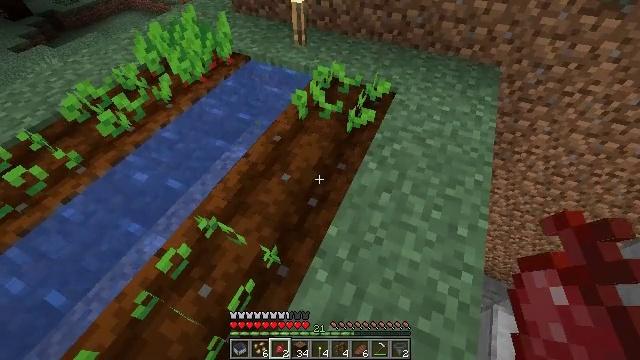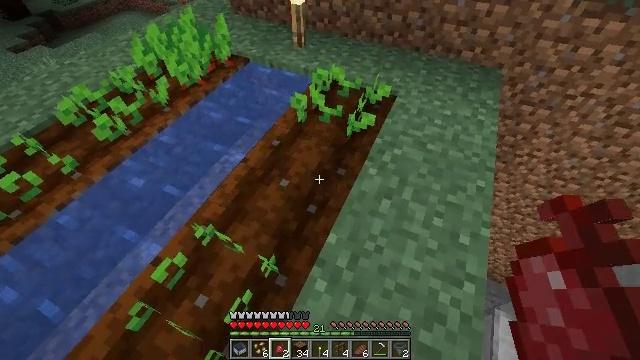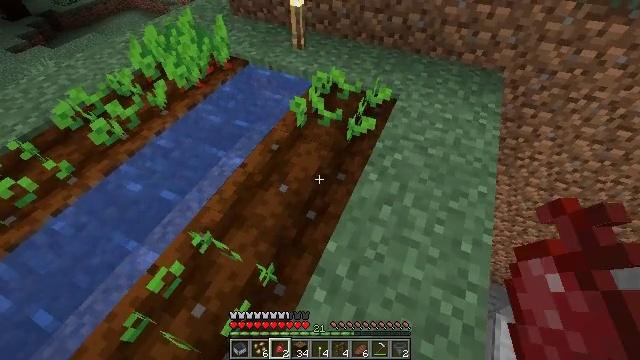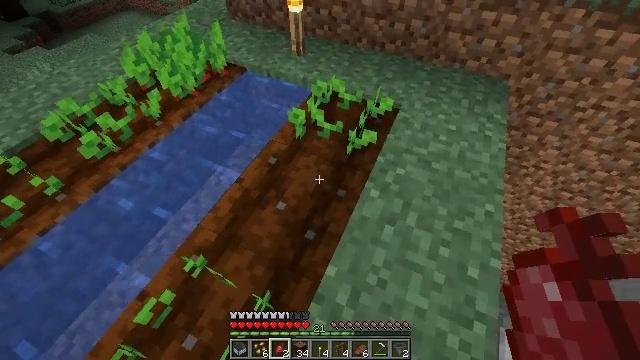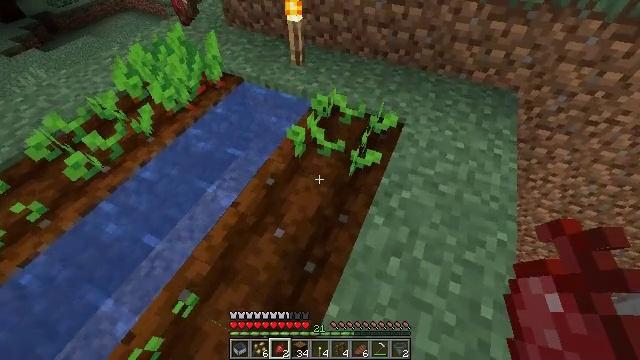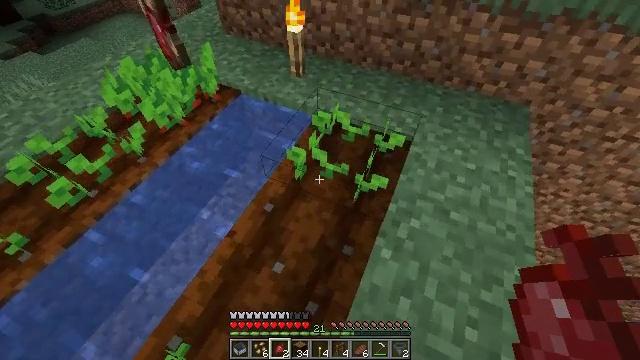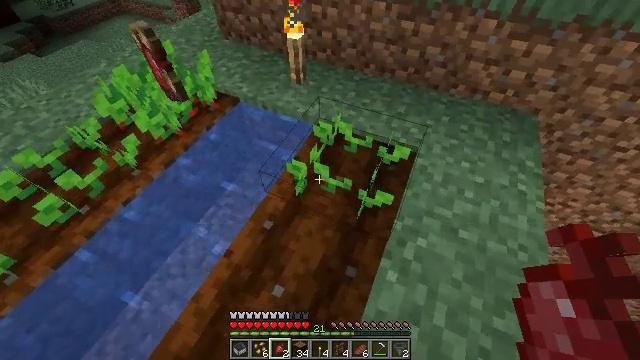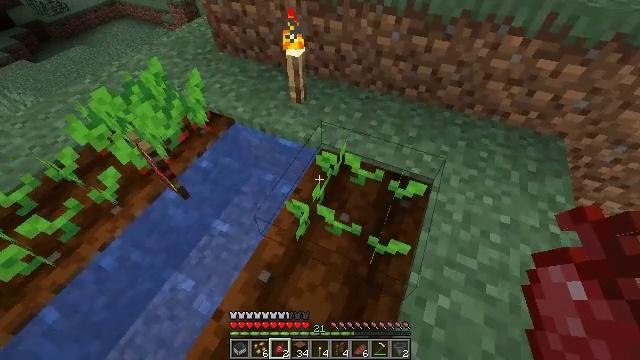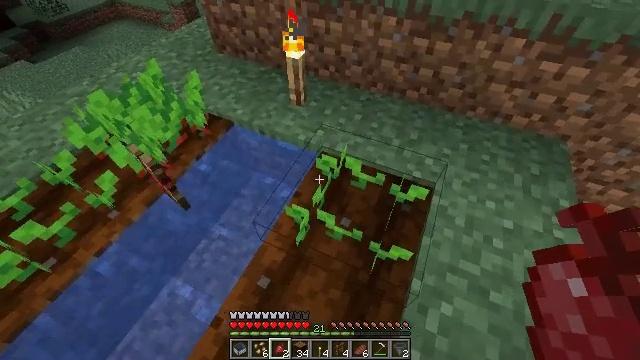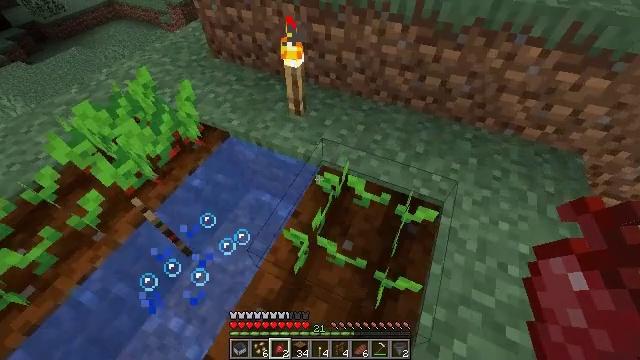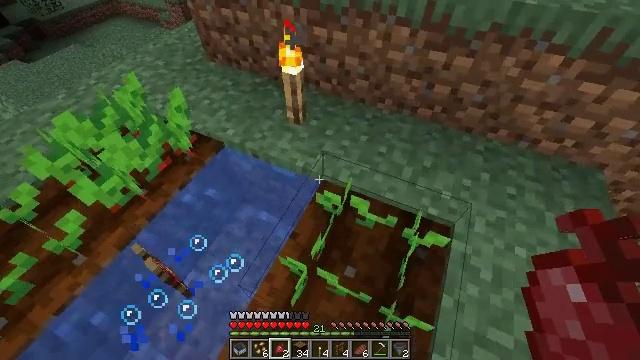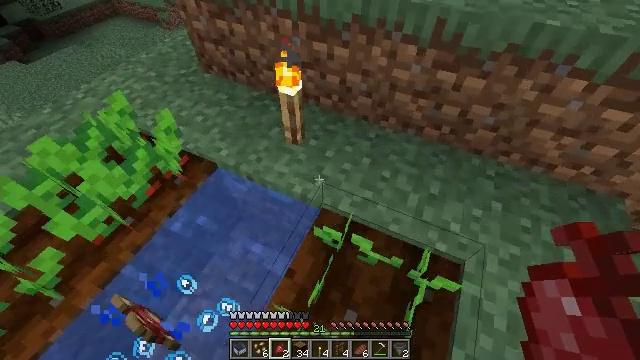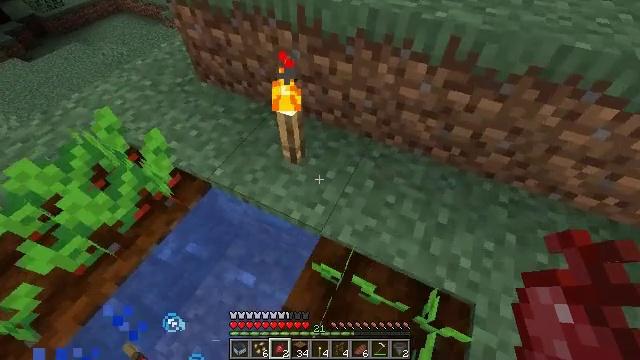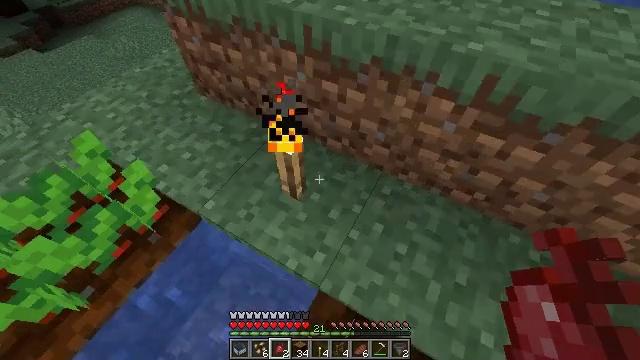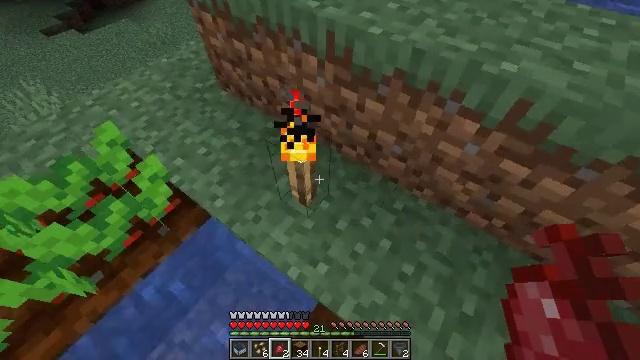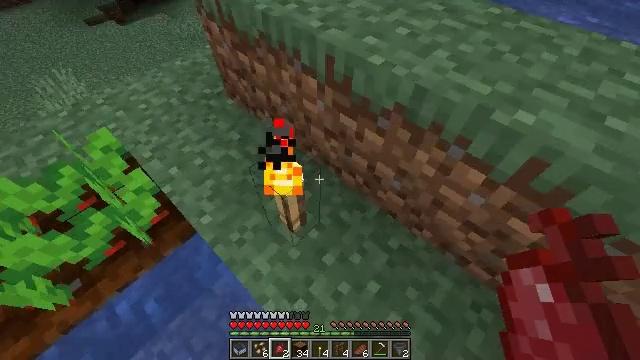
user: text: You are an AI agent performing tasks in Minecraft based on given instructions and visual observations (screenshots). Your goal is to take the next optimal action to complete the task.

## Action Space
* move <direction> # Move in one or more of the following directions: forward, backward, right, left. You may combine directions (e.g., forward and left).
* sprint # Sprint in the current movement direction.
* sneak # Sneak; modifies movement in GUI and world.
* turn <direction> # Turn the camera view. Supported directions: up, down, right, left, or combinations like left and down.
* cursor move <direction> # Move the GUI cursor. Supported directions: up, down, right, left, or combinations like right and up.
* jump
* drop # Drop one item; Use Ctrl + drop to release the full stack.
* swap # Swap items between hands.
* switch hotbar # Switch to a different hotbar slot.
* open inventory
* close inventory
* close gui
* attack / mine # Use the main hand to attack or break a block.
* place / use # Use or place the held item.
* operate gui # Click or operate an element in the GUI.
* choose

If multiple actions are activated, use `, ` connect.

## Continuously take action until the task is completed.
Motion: motion action
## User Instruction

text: Gather beetroots by breaking the plants.
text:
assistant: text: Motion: move forward
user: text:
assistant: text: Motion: move forward
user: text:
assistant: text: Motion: move forward
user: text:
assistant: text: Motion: move forward
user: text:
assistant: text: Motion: move forward
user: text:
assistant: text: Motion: move forward
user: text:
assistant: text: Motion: move forward
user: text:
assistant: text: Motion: move forward
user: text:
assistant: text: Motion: move forward
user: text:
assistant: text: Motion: move forward
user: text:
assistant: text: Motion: move forward
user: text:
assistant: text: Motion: move forward
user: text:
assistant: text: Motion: move forward, turn left
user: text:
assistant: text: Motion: move forward and move right, turn left and down
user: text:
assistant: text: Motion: move forward and move right, turn left
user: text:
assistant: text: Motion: move forward and move right, turn left
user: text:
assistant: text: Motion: move forward and move right, turn left
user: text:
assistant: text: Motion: move forward and move right, turn left
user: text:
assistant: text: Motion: move forward and move right, turn left and up
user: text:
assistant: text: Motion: move forward and move right, turn left and up
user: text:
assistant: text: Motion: move forward and move right, turn left and up
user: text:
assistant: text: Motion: move forward and move right, turn left and up
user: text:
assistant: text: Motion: move forward and move right, turn left and up
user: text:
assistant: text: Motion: move forward and move right, turn left and up
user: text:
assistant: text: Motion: move forward and move right, turn left and up
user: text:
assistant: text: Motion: move forward and move right, turn left and up
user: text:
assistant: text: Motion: move forward, turn left and up
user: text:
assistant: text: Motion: move forward, turn left and up
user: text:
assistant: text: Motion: move forward, turn left and up
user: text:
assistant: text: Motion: move forward, turn left and up